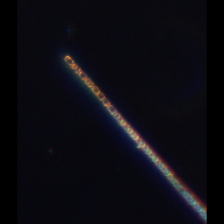
Taxon: Skeletonema
Group: Diatoms